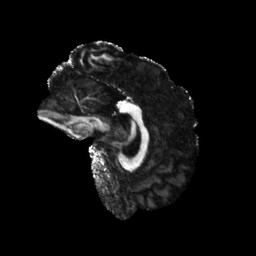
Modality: FA
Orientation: sagittal
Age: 27
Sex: male
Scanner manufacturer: siemens
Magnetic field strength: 6.98 T
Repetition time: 7.08 s
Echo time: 0.0756 s